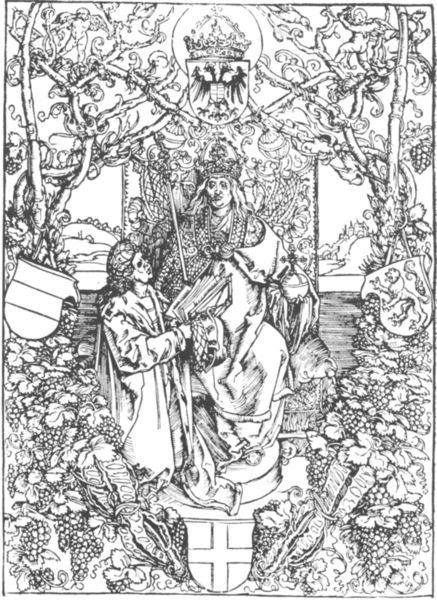
Titel: Conradus Celtis, Quattuor libri amorum: Konrad Celtis widmet sein Buch König Maximilian I.
Künstler: Albrecht Dürer
Standort: Herstellungsort: Nürnberg (EU - D - B)
Schlagwörter: adler, mann, umhang, männer, zeichnung, hügel, mantel, krone, putto, ranken, trauben, kaiser, könig, thron, wein, schild, buch, kreuz, holzstich, tron, wappen, mittelalter, krönung, tiara, löwe, traube, reben, putten, kupferstich, kurfürst, doppeladler, umhanf, bächer, schiuld, bourgios